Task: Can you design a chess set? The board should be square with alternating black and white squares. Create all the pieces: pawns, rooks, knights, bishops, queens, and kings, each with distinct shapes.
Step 4555:
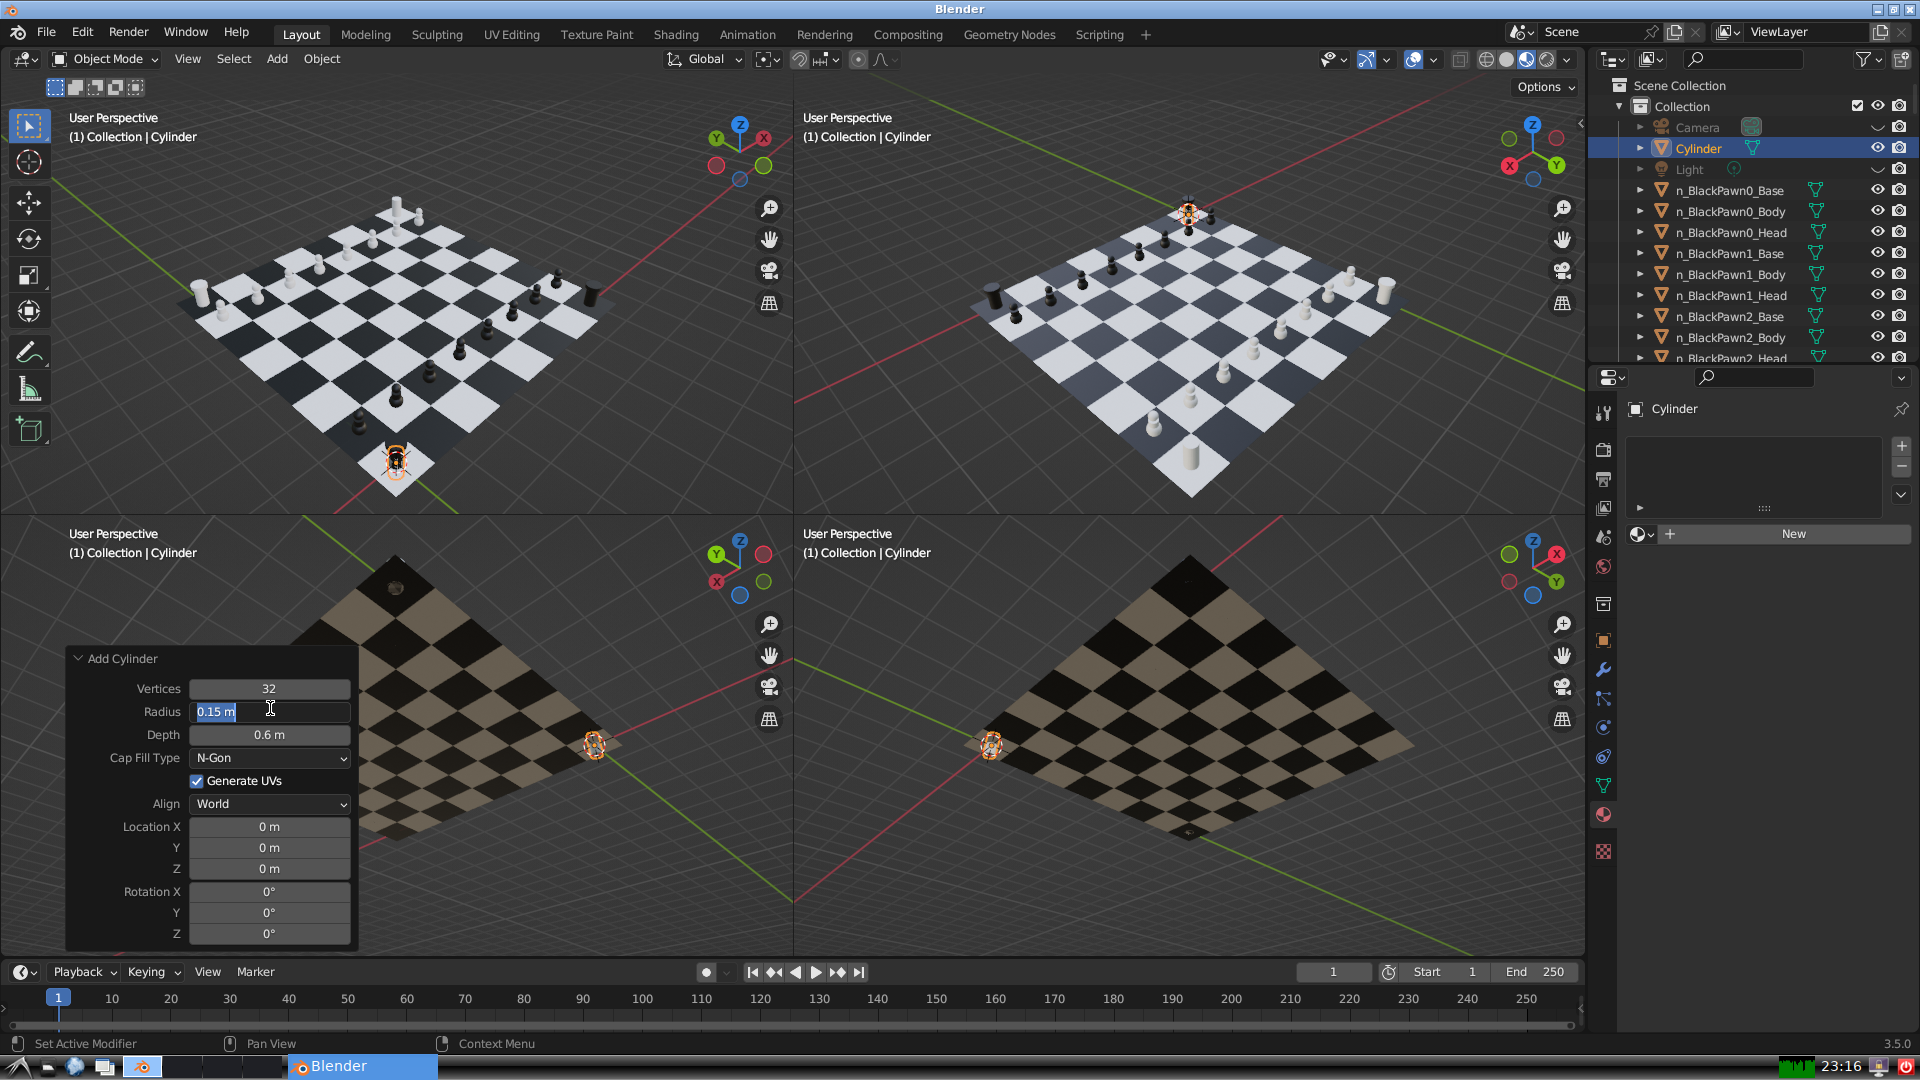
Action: input_text: 0.2